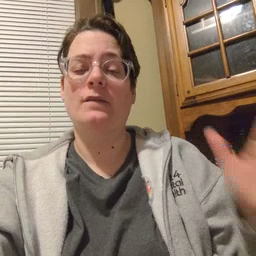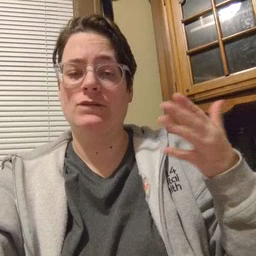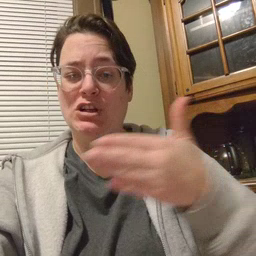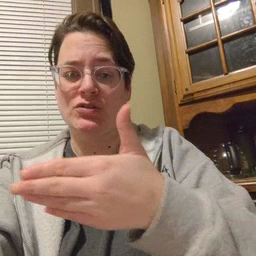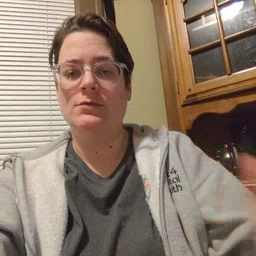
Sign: fish